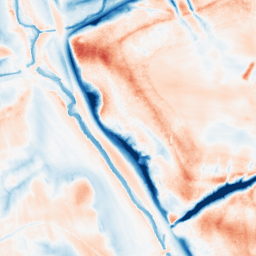
Category: classical
Decomposition family: gaussian_anisotropic
Decomposition parameters: sigma_x: 10
sigma_y: 10
Upsampling method: sinc_blackman
Upsampling parameters: scale: 4
kernel_size: 16
Upsampling scale: 4